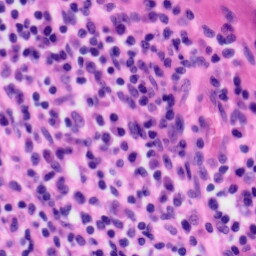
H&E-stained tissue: Tonsil